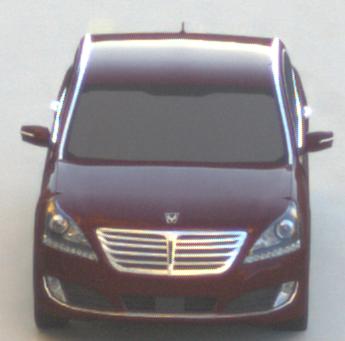
Make: Hyundai
Model: Equus
Detailed model: Gen. 2 VI
Model produced from: 2009
Model produced until: 2016
Doors: 4
Color: red
Road condition: dry road
Daytime: sunrise or sunset
Contrast: medium contrast